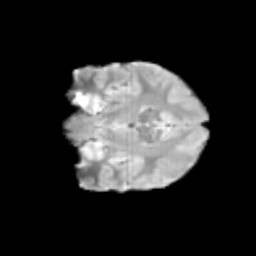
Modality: T2w
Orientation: coronal
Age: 9
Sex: male
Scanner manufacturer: siemens
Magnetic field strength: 3 T
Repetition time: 3.8 s
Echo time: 0.07 s